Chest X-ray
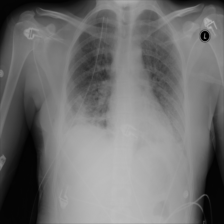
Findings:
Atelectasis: positive
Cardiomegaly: negative
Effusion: negative
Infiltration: negative
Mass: negative
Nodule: negative
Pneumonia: negative
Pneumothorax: negative
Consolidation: negative
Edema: negative
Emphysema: positive
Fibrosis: negative
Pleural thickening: negative
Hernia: negative